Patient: sex M, age 74
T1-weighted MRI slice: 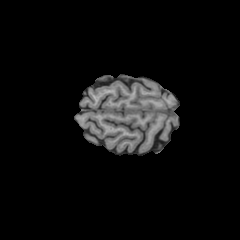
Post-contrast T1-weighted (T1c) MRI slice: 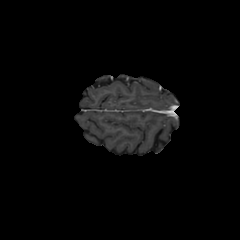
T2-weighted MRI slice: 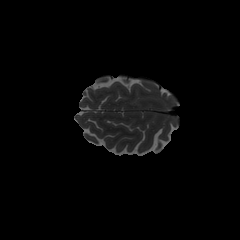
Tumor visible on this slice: no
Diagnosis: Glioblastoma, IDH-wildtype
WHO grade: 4